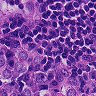
Metastatic tissue present: yes